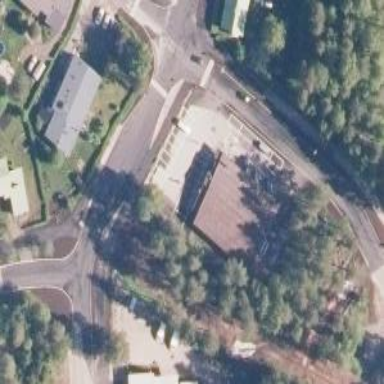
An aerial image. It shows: Convenience shop.